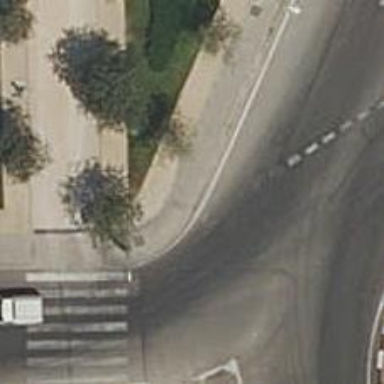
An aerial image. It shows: Sidewalk.